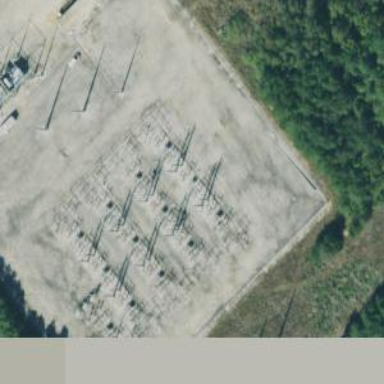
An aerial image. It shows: Switch used for power control.